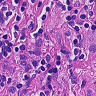
Metastatic tissue present: no